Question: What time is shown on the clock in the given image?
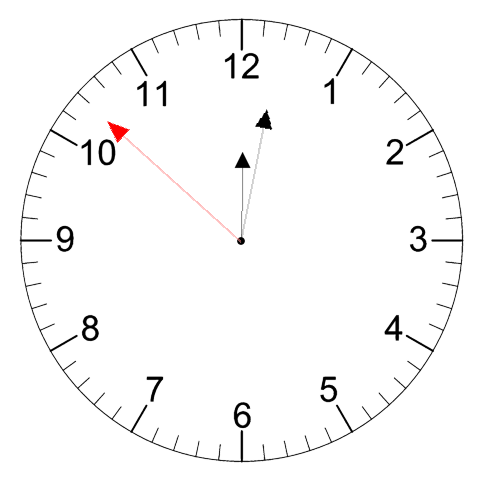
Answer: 12:01:52